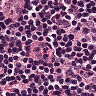
Metastatic tissue present: no